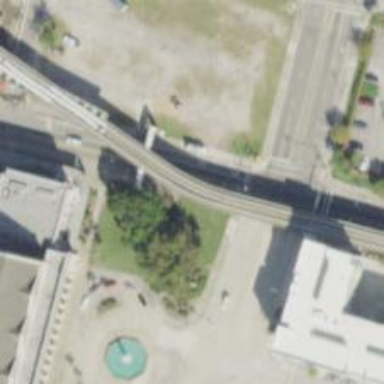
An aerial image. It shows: Monorail railway bridge.